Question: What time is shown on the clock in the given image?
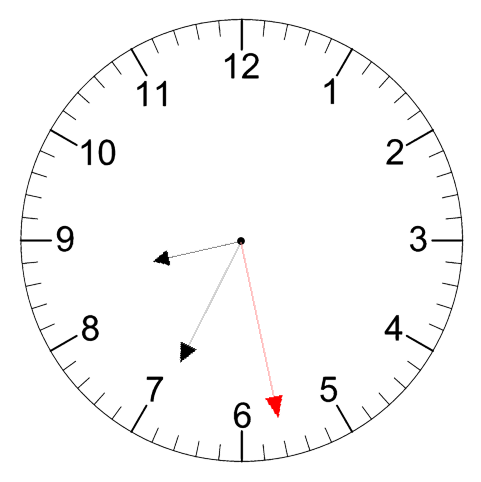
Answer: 08:34:28